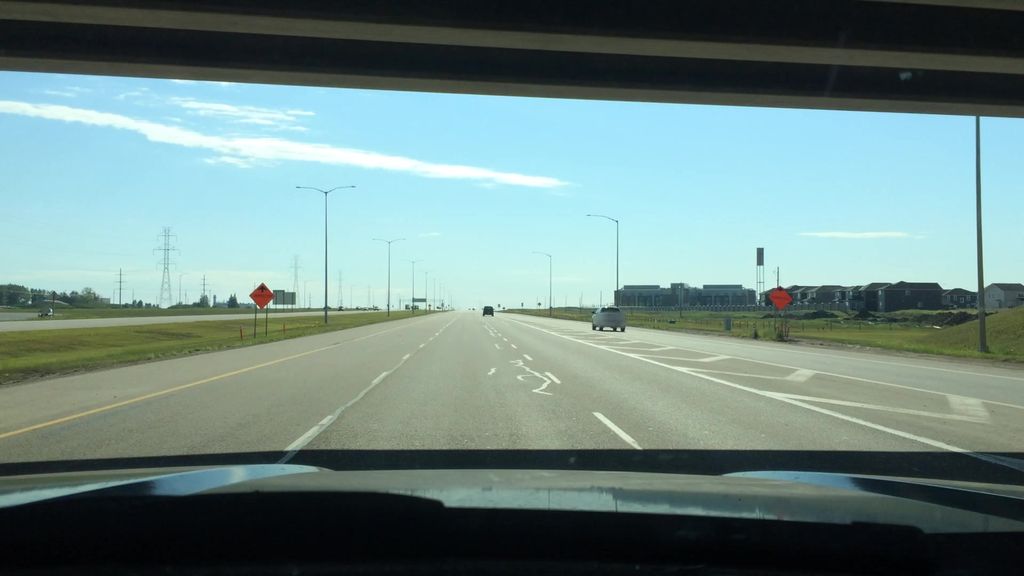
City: calgary